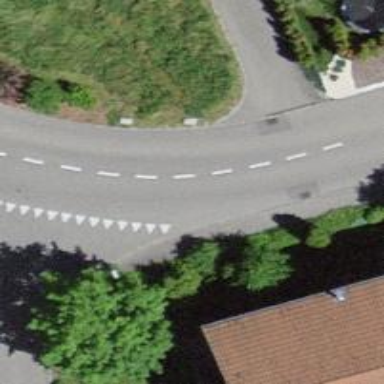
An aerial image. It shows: Smooth asphalt road in residential area.